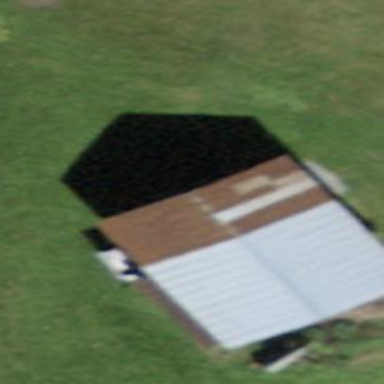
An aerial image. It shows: Barn.